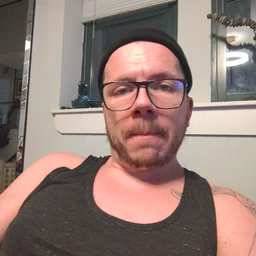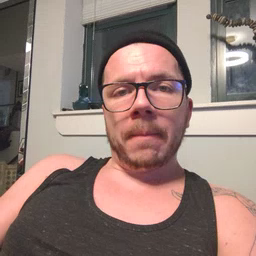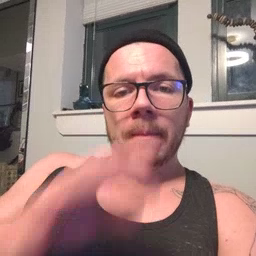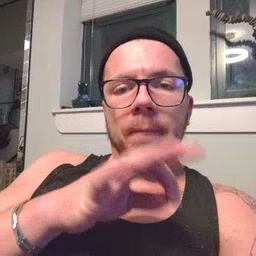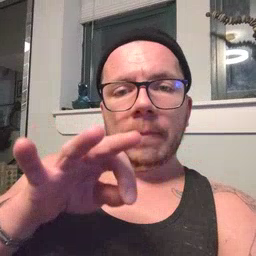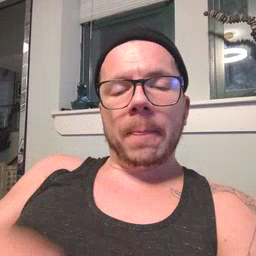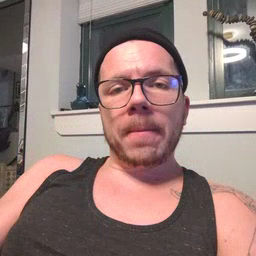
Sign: frenchfries